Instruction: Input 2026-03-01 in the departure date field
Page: home
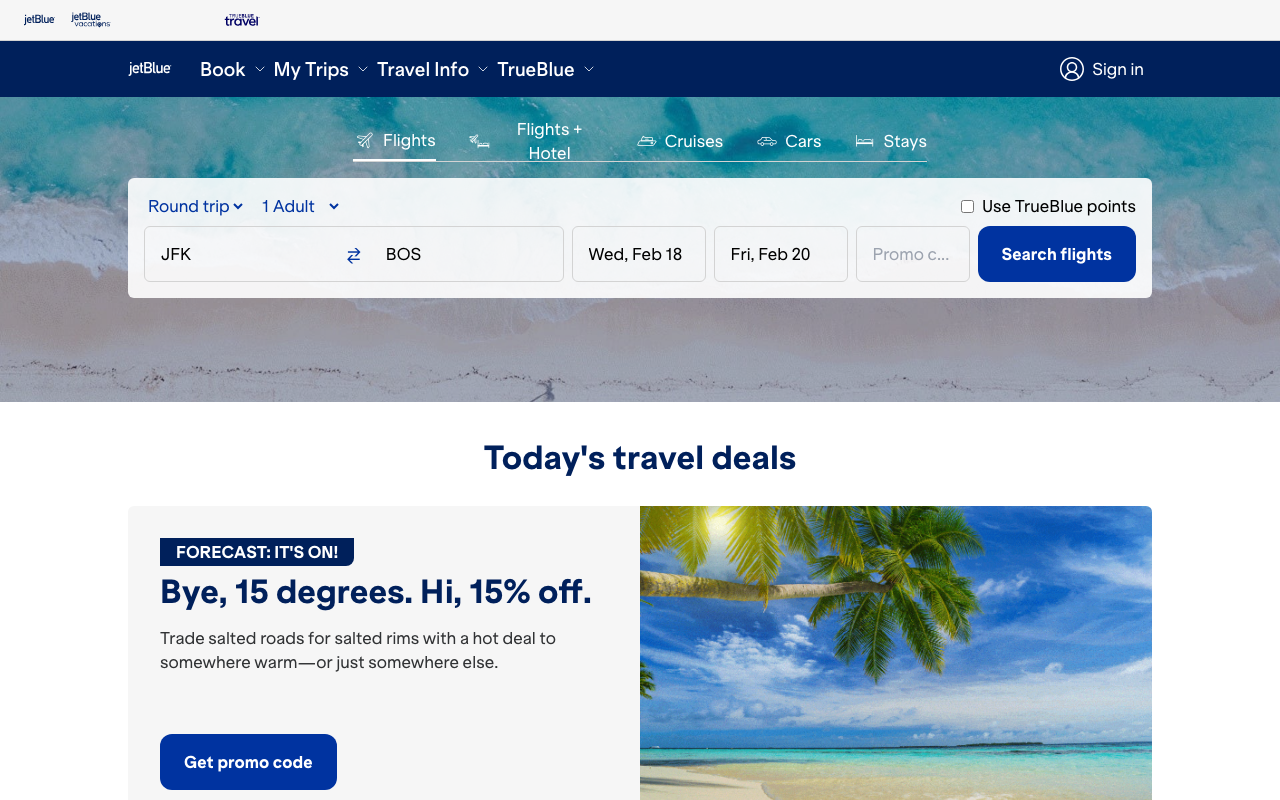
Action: type